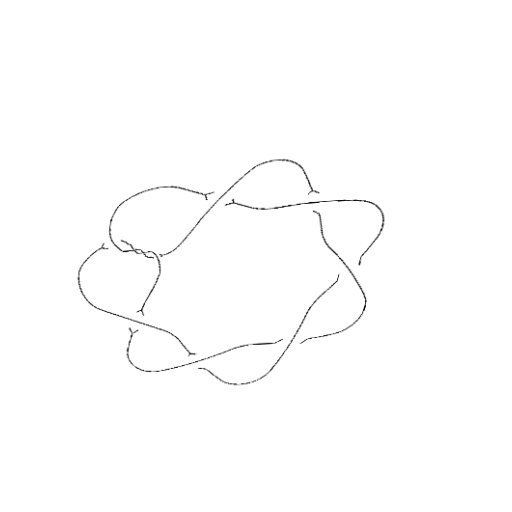
Crossing number: 10